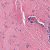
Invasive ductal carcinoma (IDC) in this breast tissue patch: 0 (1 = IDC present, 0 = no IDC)